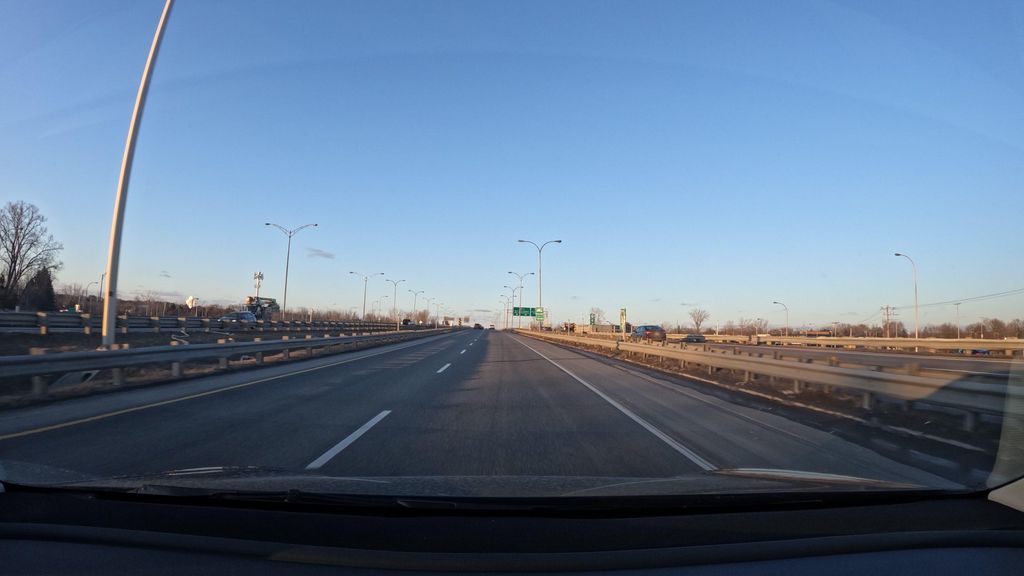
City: montreal